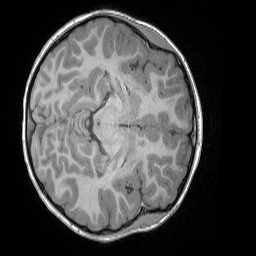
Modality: T1w
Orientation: axial
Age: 7
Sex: female
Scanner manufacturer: siemens
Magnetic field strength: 3 T
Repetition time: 1.65 s
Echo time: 0.00203 s